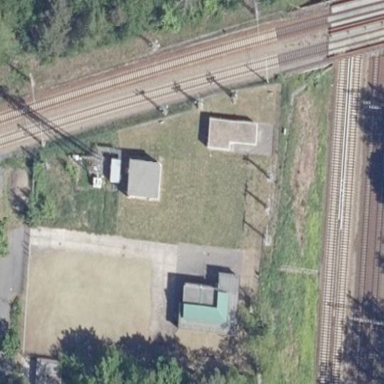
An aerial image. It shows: Power substation specializing in traction. It is enclosed by fence.